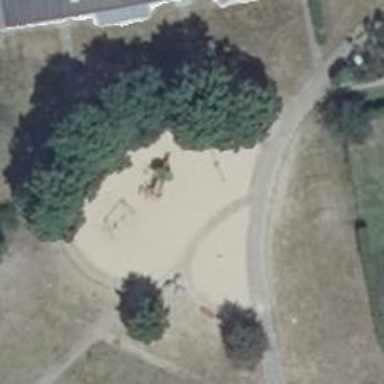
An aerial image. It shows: Playground area for leisure land.